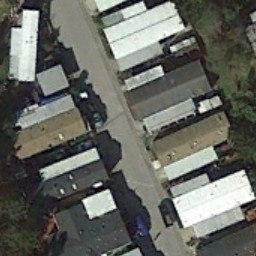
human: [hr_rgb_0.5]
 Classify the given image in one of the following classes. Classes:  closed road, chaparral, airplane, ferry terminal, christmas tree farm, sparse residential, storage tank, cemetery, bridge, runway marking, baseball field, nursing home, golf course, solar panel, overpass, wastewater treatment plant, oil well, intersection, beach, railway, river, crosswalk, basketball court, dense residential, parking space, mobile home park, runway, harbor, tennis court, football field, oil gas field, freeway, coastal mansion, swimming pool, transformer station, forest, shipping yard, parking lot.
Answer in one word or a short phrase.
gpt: mobile home park